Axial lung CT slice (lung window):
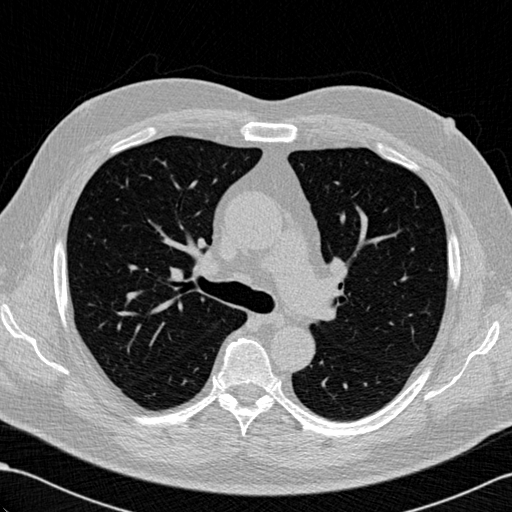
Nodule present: no